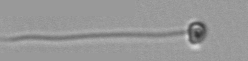
Label: flagellate